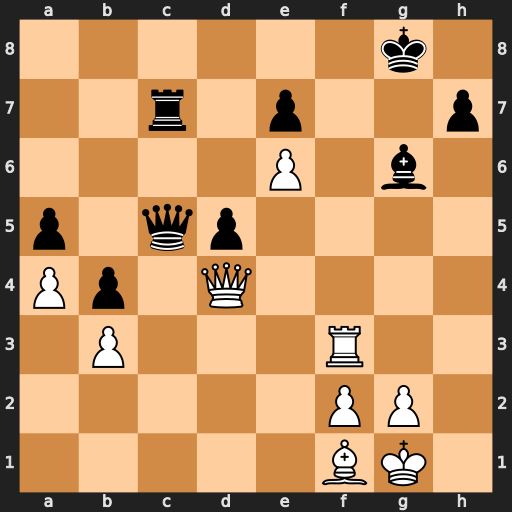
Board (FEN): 6k1/2r1p2p/4P1b1/p1qp4/Pp1Q4/1P3R2/5PP1/5BK1
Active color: w
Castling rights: -
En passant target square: -
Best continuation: Rf8+ Kxf8 Qh8#